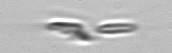
Label: Dinobryon